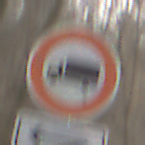
Verkehrszeichen: VerbotFuerKraftfahrzeugeUeberDreiKommaFuenfTonnen
Zusatzzeichen unten: RichtungsangabeDurchPfeile7
Umgebung: Outdoor, Nature
Tageszeit: MorningAfternoon
Wetter: Clear
Licht: Natural
Jahreszeit: Winter
Kontrast: HighContrast